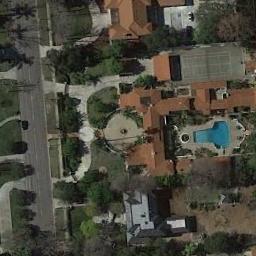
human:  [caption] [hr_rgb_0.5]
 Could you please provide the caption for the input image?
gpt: The tennis court is next to some buildings and trees .

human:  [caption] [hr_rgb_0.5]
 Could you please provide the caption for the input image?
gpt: There are many different shapes and sizes of buildings next to the tennis courts .

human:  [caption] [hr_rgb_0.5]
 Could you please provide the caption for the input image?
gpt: There are two tennis courts in the upper left corner, one of which is blocked .

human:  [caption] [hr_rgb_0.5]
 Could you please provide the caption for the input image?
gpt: Tennis court and swimming pool in the middle of a residential area surrounded by trees .

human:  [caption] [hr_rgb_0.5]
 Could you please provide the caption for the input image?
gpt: There are some green trees and buildings around the tennis court .